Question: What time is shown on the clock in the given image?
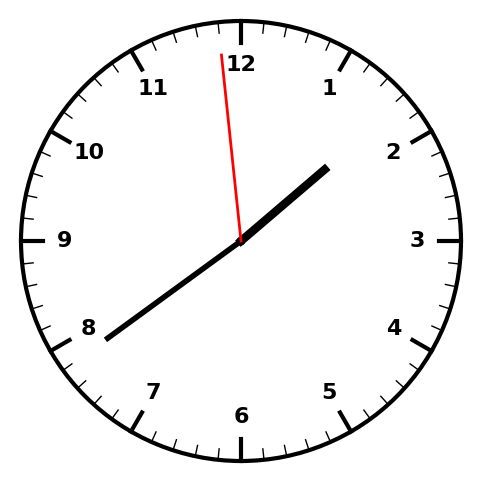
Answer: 01:38:59